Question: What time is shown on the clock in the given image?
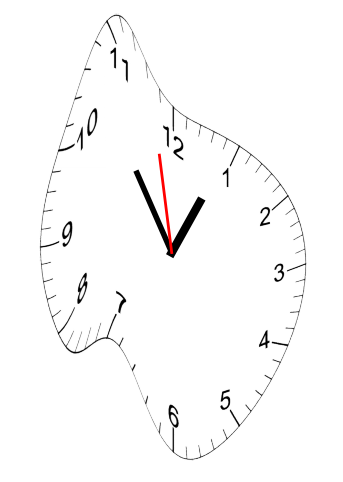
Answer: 12:53:58